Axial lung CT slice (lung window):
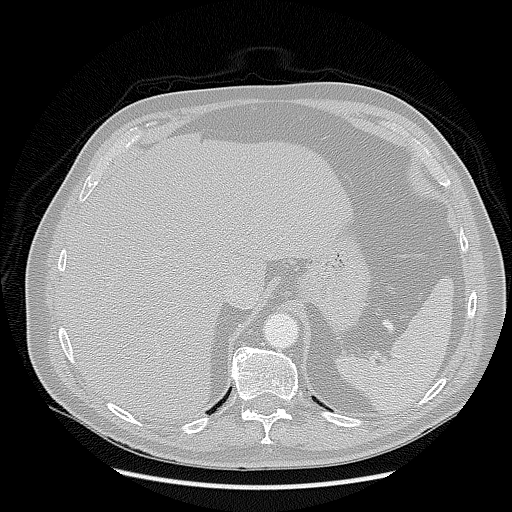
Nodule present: no